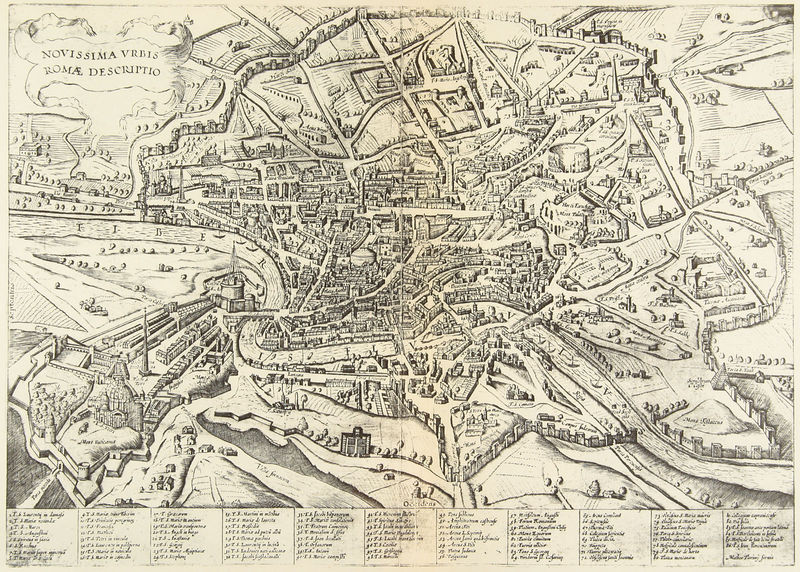
Titel: Stadtplan von Rom, Ende 16. Jahrhundert
Künstler: Matteo Florimi
Institution: Rom, Biblioteca Nazionale
Schlagwörter: stadt, strasse, zeichnung, weg, felder, häuser, kirche, wege, garten, schrift, ansicht, mauer, vogelperspektive, flus, stadtansicht, straßen, festung, druck, schwarzweiß, text, rom, karte, mauern, obelisk, stadtmauer, plan, landkarte, beschreibung, legende, tiber, latein, stadtplan, erläuterung, liste, engelsburg, stadtmauern, häuserszrassen